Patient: sex M, age 29
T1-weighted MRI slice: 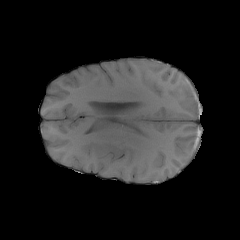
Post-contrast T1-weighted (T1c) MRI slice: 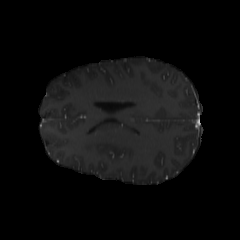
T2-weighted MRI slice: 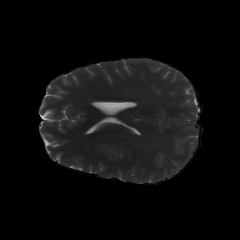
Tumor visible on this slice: no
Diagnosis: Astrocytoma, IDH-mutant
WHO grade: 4